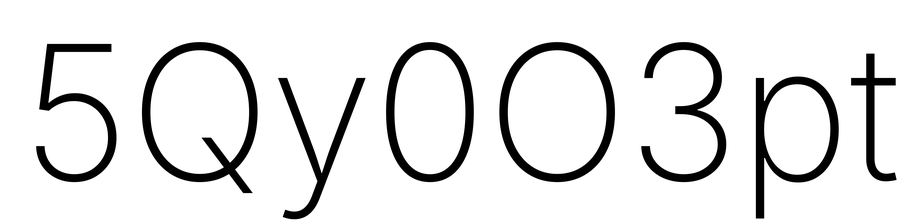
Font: Inter_ExtraLight